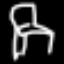
Label: chair